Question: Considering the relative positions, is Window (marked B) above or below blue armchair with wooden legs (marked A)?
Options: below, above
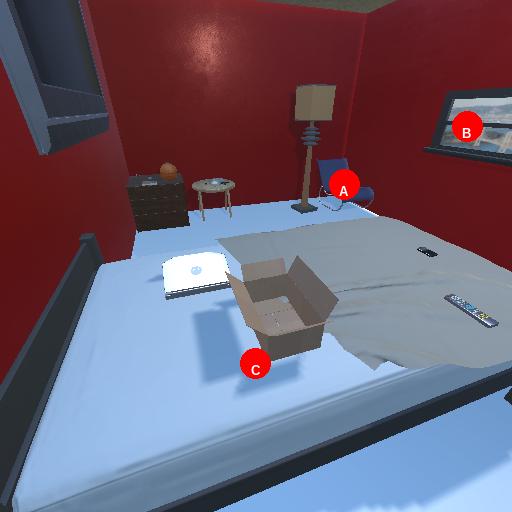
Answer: below